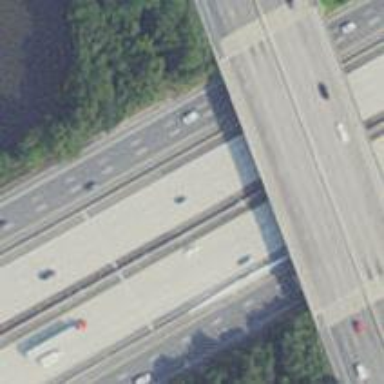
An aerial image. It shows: Motorway.